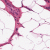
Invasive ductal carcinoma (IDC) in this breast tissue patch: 0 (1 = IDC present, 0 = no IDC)